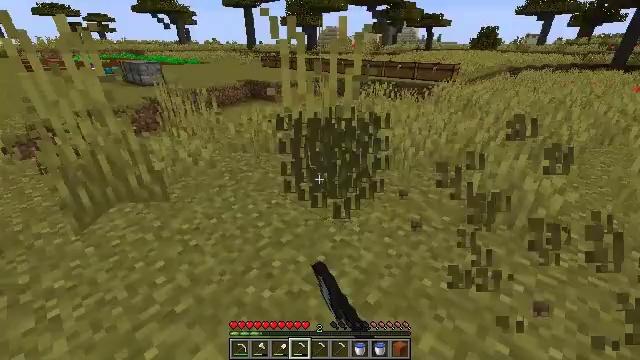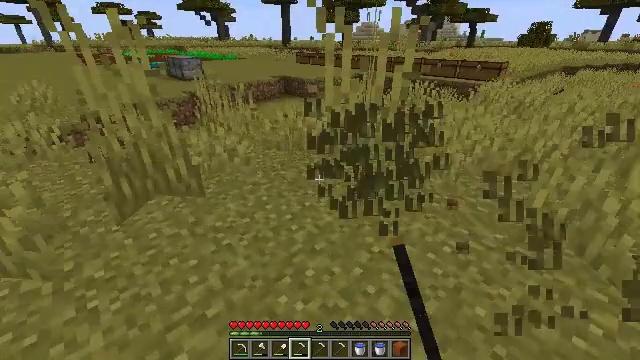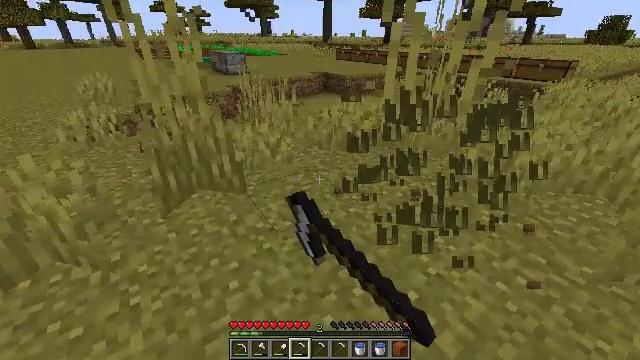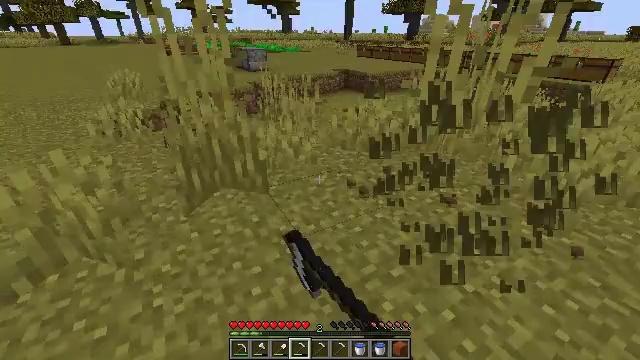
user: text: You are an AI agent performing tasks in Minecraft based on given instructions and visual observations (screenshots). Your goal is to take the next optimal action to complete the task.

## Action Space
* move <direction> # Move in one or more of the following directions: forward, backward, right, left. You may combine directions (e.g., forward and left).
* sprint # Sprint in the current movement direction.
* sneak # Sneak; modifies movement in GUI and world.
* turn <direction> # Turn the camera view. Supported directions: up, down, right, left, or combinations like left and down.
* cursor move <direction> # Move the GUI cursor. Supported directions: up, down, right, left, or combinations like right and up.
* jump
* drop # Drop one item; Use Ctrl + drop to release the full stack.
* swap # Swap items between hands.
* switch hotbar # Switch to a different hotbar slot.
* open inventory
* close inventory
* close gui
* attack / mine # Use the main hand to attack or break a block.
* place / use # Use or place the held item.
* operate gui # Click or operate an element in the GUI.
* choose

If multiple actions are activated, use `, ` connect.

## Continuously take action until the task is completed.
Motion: motion action
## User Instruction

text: Gather tall grass by hitting it.
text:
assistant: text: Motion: move forward and move left, turn left, attack / mine
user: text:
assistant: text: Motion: move forward and move left, turn left, attack / mine
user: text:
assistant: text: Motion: move forward and move left, turn left, attack / mine
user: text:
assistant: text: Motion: attack / mine